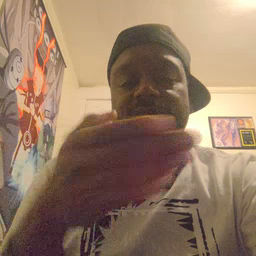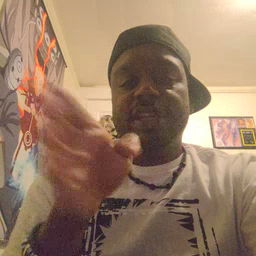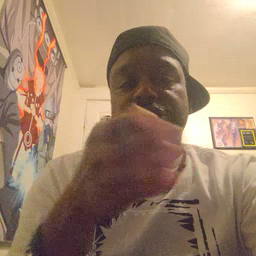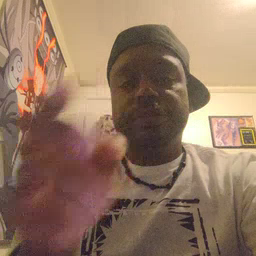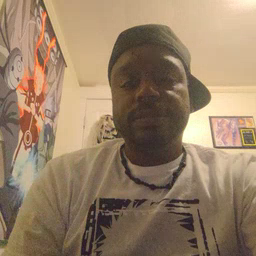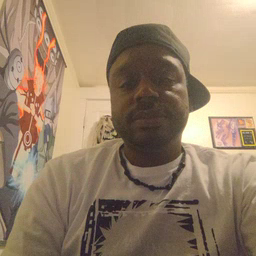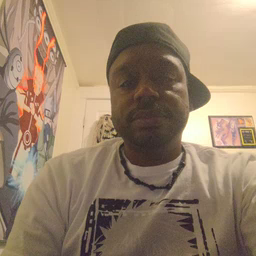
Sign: fish